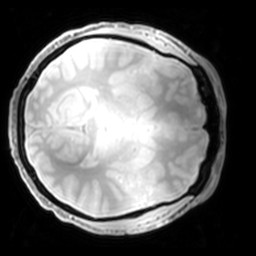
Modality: PDw
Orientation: axial
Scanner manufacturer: philips
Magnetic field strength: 7 T
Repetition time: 0.008 s
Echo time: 0.001974 s